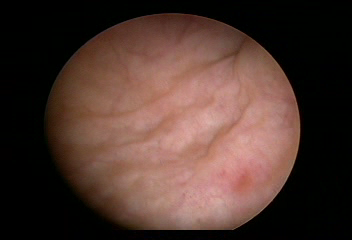
Modality: WLC
Class: Normal mucosa
Bladder cancer association: No